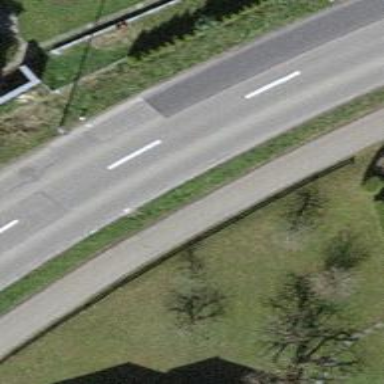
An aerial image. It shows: Asphalt cycleway.